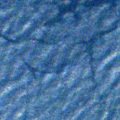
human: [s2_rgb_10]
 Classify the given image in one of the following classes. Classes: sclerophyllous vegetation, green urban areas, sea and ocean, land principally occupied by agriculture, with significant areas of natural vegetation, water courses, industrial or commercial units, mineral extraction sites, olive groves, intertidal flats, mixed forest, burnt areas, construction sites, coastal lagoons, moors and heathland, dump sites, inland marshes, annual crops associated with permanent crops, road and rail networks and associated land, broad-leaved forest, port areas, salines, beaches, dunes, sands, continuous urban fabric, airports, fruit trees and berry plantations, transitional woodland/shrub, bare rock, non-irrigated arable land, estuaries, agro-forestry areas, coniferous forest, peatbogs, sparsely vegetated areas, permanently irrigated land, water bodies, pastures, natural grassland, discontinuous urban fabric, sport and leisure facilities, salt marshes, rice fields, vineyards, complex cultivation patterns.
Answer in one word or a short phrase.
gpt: sea and ocean